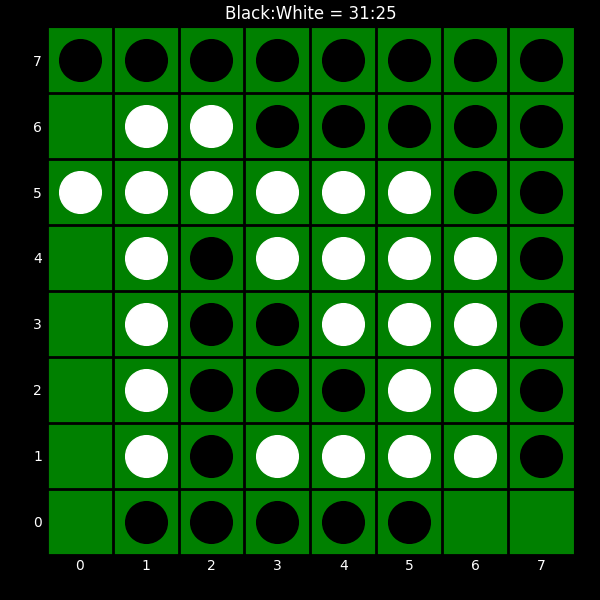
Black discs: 31
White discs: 25